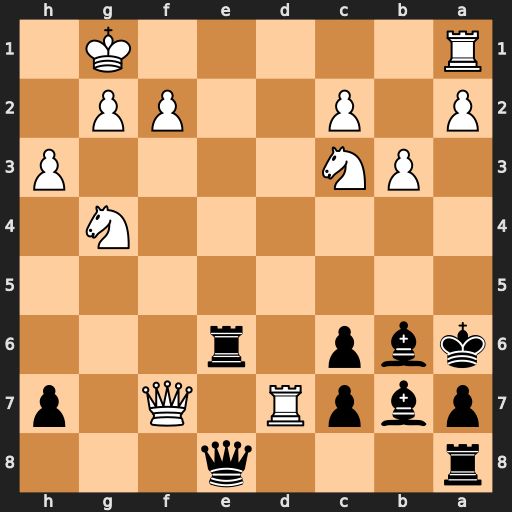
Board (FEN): r3q3/pbpR1Q1p/kbp1r3/8/6N1/1PN4P/P1P2PP1/R5K1
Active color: b
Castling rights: -
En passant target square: -
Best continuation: Re1+ Rxe1 Qxe1+ Kh2 Qxc3